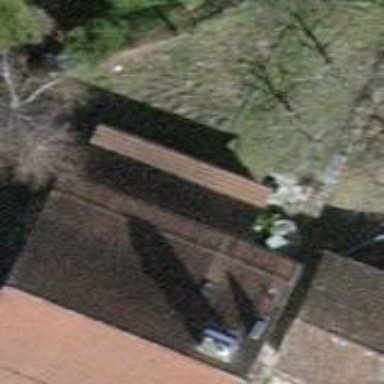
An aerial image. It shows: Building with tile roof.